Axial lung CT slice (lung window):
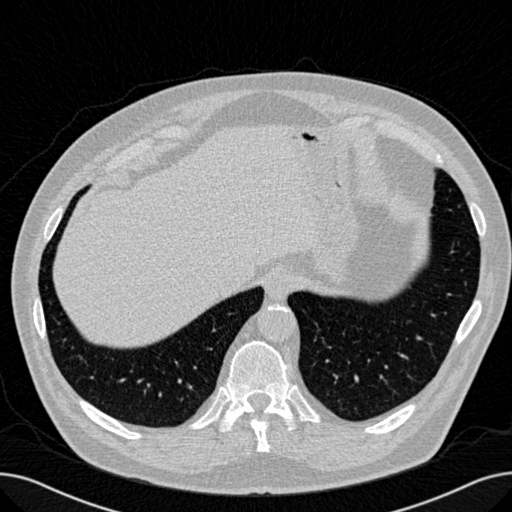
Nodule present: no